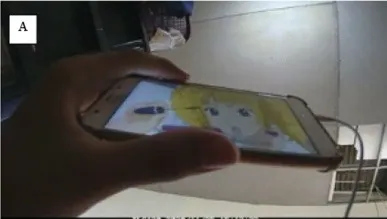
Sample of images and coding. A; Date: 25/11/2020; Time: 15:13; Main behaviour: screen-based sedentary behaviour; Posture: Sitting; Device attention: primary; Device: Portable-mobile device (phone, ipod); Content type: passive screen media-animation/cartoon; Purpose: leisure; Physical setting: home: bedroom; Social context: alone; Social environment: alone; Social interaction: none; Other behaviour: none.
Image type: medical_photograph (skin_photograph)